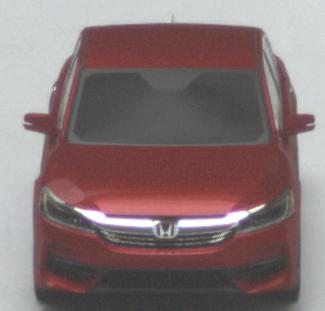
Make: Honda
Model: Accord Hybrid
Detailed model: 9. Generation
Model produced from: 2015
Model produced until: 2019
Doors: 4
Color: red
Road condition: dry road
Daytime: midday
Contrast: medium contrast